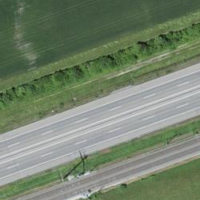
EUNIS habitat code: 57
Species observed at this site:
Chorthippus brunneus